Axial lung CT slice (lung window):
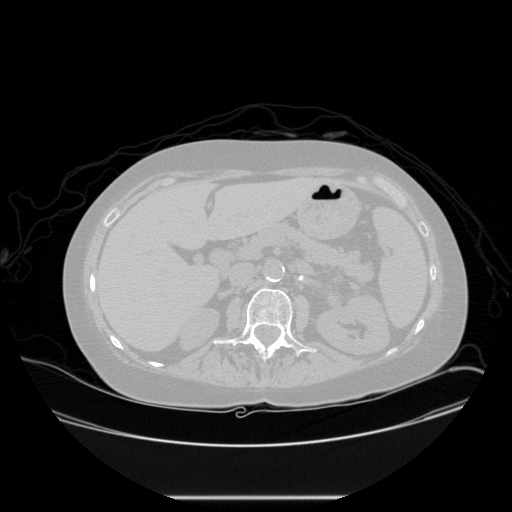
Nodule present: no